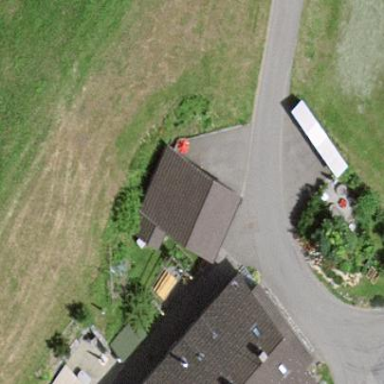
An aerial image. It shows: Garage.